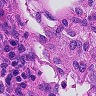
Metastatic tissue present: no